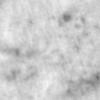
Label: no_change